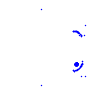
Particle: electron